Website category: university
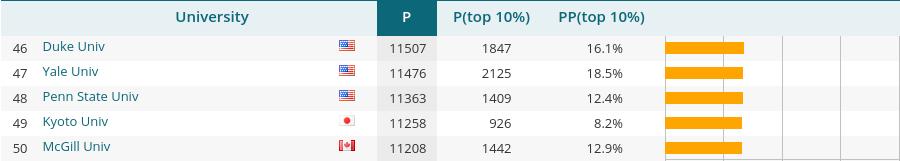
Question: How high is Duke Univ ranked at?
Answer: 46

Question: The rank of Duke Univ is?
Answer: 46

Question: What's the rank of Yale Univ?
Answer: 47

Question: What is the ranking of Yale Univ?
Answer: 47

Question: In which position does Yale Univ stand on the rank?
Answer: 47

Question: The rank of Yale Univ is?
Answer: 47

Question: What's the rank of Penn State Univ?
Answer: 48

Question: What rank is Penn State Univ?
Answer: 48

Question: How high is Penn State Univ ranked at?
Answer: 48

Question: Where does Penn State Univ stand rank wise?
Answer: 48

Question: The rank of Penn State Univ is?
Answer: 48

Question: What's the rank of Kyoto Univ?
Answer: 49

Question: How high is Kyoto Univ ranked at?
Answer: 49

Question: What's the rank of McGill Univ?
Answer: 50

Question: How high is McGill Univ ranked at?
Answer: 50

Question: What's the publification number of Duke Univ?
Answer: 11507

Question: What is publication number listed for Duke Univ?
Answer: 11507

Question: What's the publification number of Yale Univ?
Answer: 11476

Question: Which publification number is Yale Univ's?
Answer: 11476

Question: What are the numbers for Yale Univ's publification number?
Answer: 11476

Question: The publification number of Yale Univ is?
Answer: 11476

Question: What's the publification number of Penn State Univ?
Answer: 11363

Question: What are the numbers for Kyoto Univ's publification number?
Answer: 11258

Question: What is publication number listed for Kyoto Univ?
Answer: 11258

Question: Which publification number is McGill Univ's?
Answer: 11208

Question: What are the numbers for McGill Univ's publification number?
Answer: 11208

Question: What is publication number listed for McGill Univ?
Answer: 11208

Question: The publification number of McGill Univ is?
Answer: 11208

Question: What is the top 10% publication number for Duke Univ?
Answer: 1847

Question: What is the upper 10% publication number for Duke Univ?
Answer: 1847

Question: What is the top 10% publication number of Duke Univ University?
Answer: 1847

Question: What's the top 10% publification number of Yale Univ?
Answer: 2125

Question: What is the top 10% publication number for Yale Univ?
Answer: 2125

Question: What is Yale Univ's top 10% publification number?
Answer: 2125

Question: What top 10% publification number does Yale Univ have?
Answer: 2125

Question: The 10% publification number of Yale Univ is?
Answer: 2125

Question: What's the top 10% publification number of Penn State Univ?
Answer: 1409

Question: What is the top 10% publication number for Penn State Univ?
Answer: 1409

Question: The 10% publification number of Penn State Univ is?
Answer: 1409

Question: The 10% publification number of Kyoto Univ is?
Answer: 926

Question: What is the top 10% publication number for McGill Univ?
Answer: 1442

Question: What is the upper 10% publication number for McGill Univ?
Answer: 1442

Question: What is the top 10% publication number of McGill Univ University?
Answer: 1442

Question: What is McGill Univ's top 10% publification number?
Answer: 1442

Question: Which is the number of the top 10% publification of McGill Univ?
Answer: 1442

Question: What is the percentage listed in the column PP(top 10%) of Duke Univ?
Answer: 16.1%

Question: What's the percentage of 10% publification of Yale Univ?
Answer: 18.5%

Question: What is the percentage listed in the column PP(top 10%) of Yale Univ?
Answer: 18.5%

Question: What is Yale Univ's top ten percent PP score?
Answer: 18.5%

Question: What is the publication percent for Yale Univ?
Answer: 18.5%

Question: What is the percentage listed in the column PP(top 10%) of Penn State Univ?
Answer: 12.4%

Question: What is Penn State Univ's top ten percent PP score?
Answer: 12.4%

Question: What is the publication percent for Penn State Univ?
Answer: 12.4%

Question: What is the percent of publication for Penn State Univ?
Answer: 12.4%

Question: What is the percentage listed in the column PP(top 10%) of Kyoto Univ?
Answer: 8.2%

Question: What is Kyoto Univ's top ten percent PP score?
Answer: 8.2%

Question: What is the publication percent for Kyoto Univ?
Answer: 8.2%

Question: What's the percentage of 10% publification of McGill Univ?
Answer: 12.9%

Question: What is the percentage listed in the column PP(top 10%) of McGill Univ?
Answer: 12.9%

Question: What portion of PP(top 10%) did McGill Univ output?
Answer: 12.9%

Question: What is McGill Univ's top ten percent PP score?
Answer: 12.9%

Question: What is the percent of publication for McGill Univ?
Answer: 12.9%

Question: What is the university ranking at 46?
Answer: Duke Univ

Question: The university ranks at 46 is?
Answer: Duke Univ